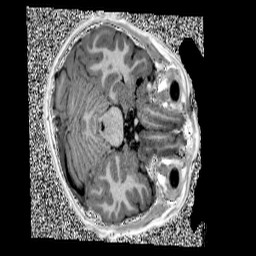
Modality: UNIT1
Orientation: axial
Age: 10
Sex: male
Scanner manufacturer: siemens
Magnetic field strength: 3 T
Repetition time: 4 s
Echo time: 0.00299 s